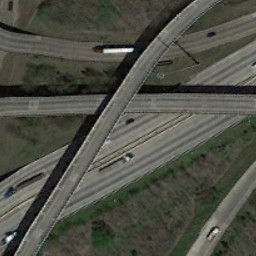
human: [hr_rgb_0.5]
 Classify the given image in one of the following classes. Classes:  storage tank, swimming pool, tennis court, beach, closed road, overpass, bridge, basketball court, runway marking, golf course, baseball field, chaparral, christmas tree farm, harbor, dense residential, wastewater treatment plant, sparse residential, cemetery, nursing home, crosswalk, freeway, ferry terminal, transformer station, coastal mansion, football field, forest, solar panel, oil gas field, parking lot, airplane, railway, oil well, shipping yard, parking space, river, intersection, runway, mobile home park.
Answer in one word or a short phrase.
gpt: overpass